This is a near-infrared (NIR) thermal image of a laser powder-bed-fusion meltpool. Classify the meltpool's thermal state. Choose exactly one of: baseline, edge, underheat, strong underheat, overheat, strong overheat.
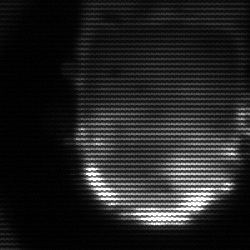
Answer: baseline